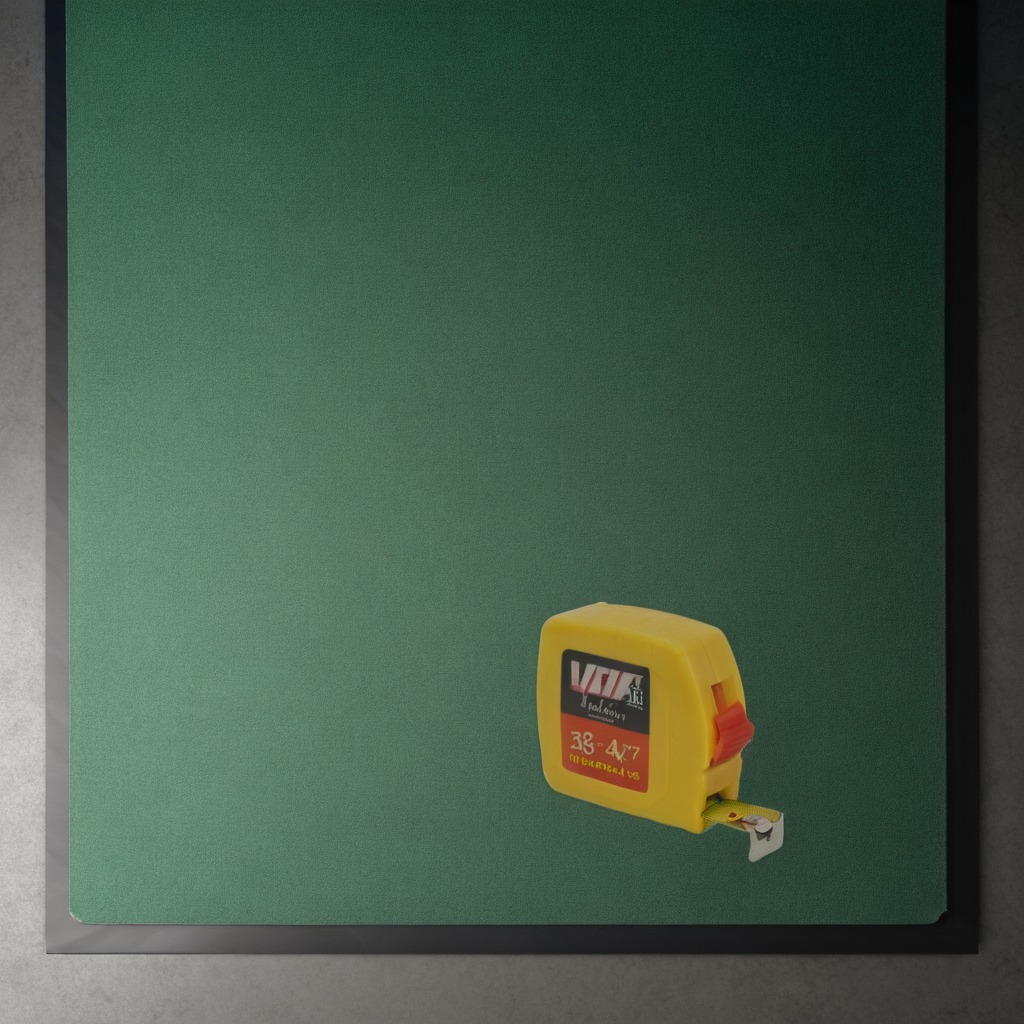
A measuring tape lies on the clean granite tabletop covered with a green rubber mat inside a workshop under bright overhead lighting crisp shadows high clarity worn but beneath the mat